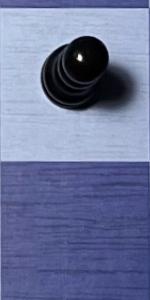
Label: Empty